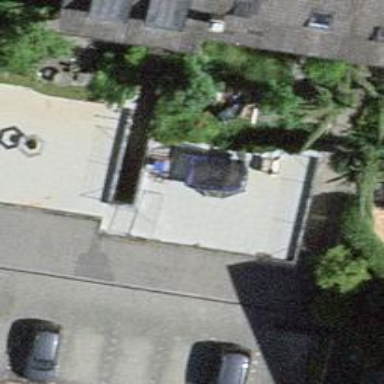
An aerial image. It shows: Garage building.